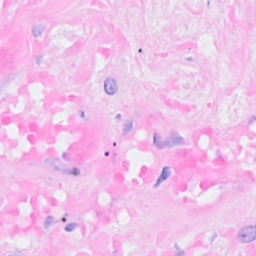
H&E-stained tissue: Breast